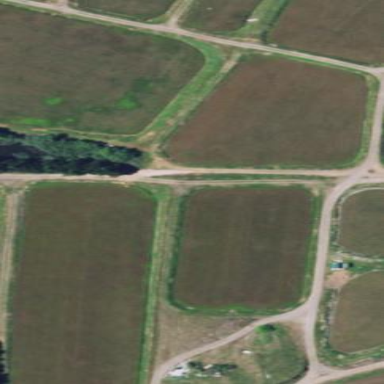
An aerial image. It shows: Farmland with cranberries as the crop.